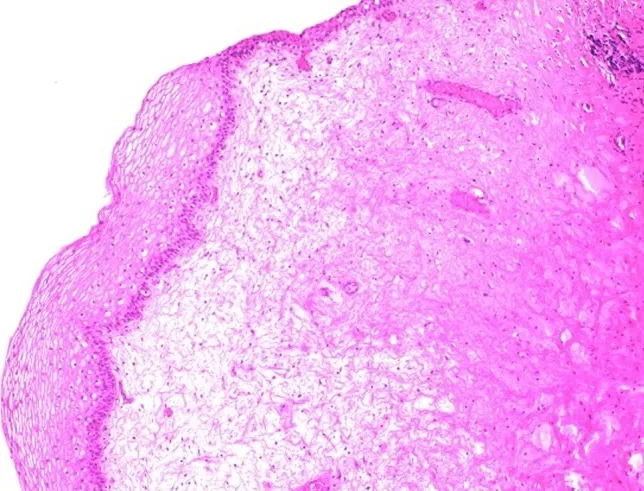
Pathology analysis "squamous metaplasia. ".
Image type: pathology (h&e)